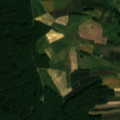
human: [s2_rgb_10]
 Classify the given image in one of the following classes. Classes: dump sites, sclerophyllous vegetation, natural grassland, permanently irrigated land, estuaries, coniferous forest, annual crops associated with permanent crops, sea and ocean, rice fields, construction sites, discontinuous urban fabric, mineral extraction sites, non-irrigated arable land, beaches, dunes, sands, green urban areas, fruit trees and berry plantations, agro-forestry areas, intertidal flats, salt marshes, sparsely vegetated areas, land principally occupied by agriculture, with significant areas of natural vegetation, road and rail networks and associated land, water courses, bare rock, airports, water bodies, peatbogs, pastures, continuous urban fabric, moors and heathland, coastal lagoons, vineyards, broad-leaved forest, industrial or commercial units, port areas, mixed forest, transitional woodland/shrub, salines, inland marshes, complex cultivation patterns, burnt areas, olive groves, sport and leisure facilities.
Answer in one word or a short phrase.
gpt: non-irrigated arable land, land principally occupied by agriculture, with significant areas of natural vegetation, broad-leaved forest